Question: I have some Irrlicht code that generates a rectangular mesh given a width and height. Here is the code that generates the vertices and indices:
'''
int iNumVertices = (width + 1) * (height + 1);
S3DVertex * vertices = new S3DVertex[iNumVertices];
memset(vertices,0,sizeof(S3DVertex) * iNumVertices);
for(int i=0;i<=height;++i)
{
for(int j=0;j<=width;++j)
{
int iIndex = (i*(width + 1)) + j;
vertices[iIndex].Pos.X = i * 2.0f;
vertices[iIndex].Pos.Y = 0.0f;
vertices[iIndex].Pos.Z = j * 2.0f;
vertices[iIndex].Color.color = 0xFFFFFFFF;
vertices[iIndex].TCoords.X = i;
vertices[iIndex].TCoords.Y = j;
}
}
int iNumIndices = 6 * width * height;
u16 * indices = new u16[iNumIndices];
for(int i=0;i<height;++i)
{
for(int j=0;j<width;++j)
{
int iIndex = ((i*width) + j) * 6;
int tmp_offset = j + (i * (width + 1));
indices[iIndex + 0] = tmp_offset + 1;
indices[iIndex + 1] = tmp_offset + width + 1;
indices[iIndex + 2] = tmp_offset;
indices[iIndex + 3] = tmp_offset + 1;
indices[iIndex + 4] = tmp_offset + width + 2;
indices[iIndex + 5] = tmp_offset + width + 1;
}
}
'''
Then the vertices and indices are added to the mesh and the bounding box is recalculated:
'''
SMeshBuffer * buffer = new SMeshBuffer();
buffer->append(vertices,iNumVertices,indices,iNumIndices);
buffer->recalculateBoundingBox();
'''
However, when rendered, the bounding box is nowhere close to the right size:

The end result of this is that the mesh doesn't get rendered when the small bounding box goes behind the camera.
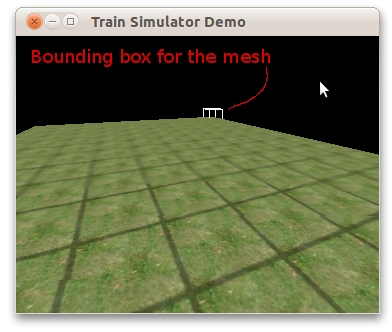
Answer: Turns out that the problem was that I was calling 'recalculateBoundingBox()' on the buffer instead of the mesh.